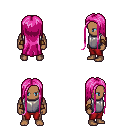
a pixel art fantasy rpg character, male body template, human, dark skin, steel chest armor, red pants, pink extra-long hairstyle, cloth bracers, four views (front, back, left, right), 2x2 character sprite sheet, small pixel art, hard edges, no anti-aliasing